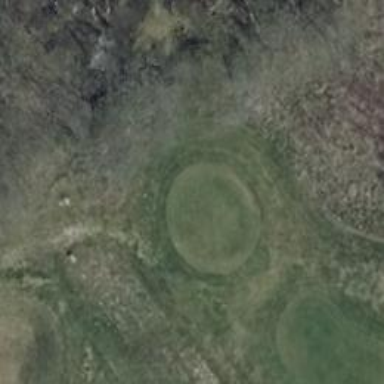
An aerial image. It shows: Golf tee.